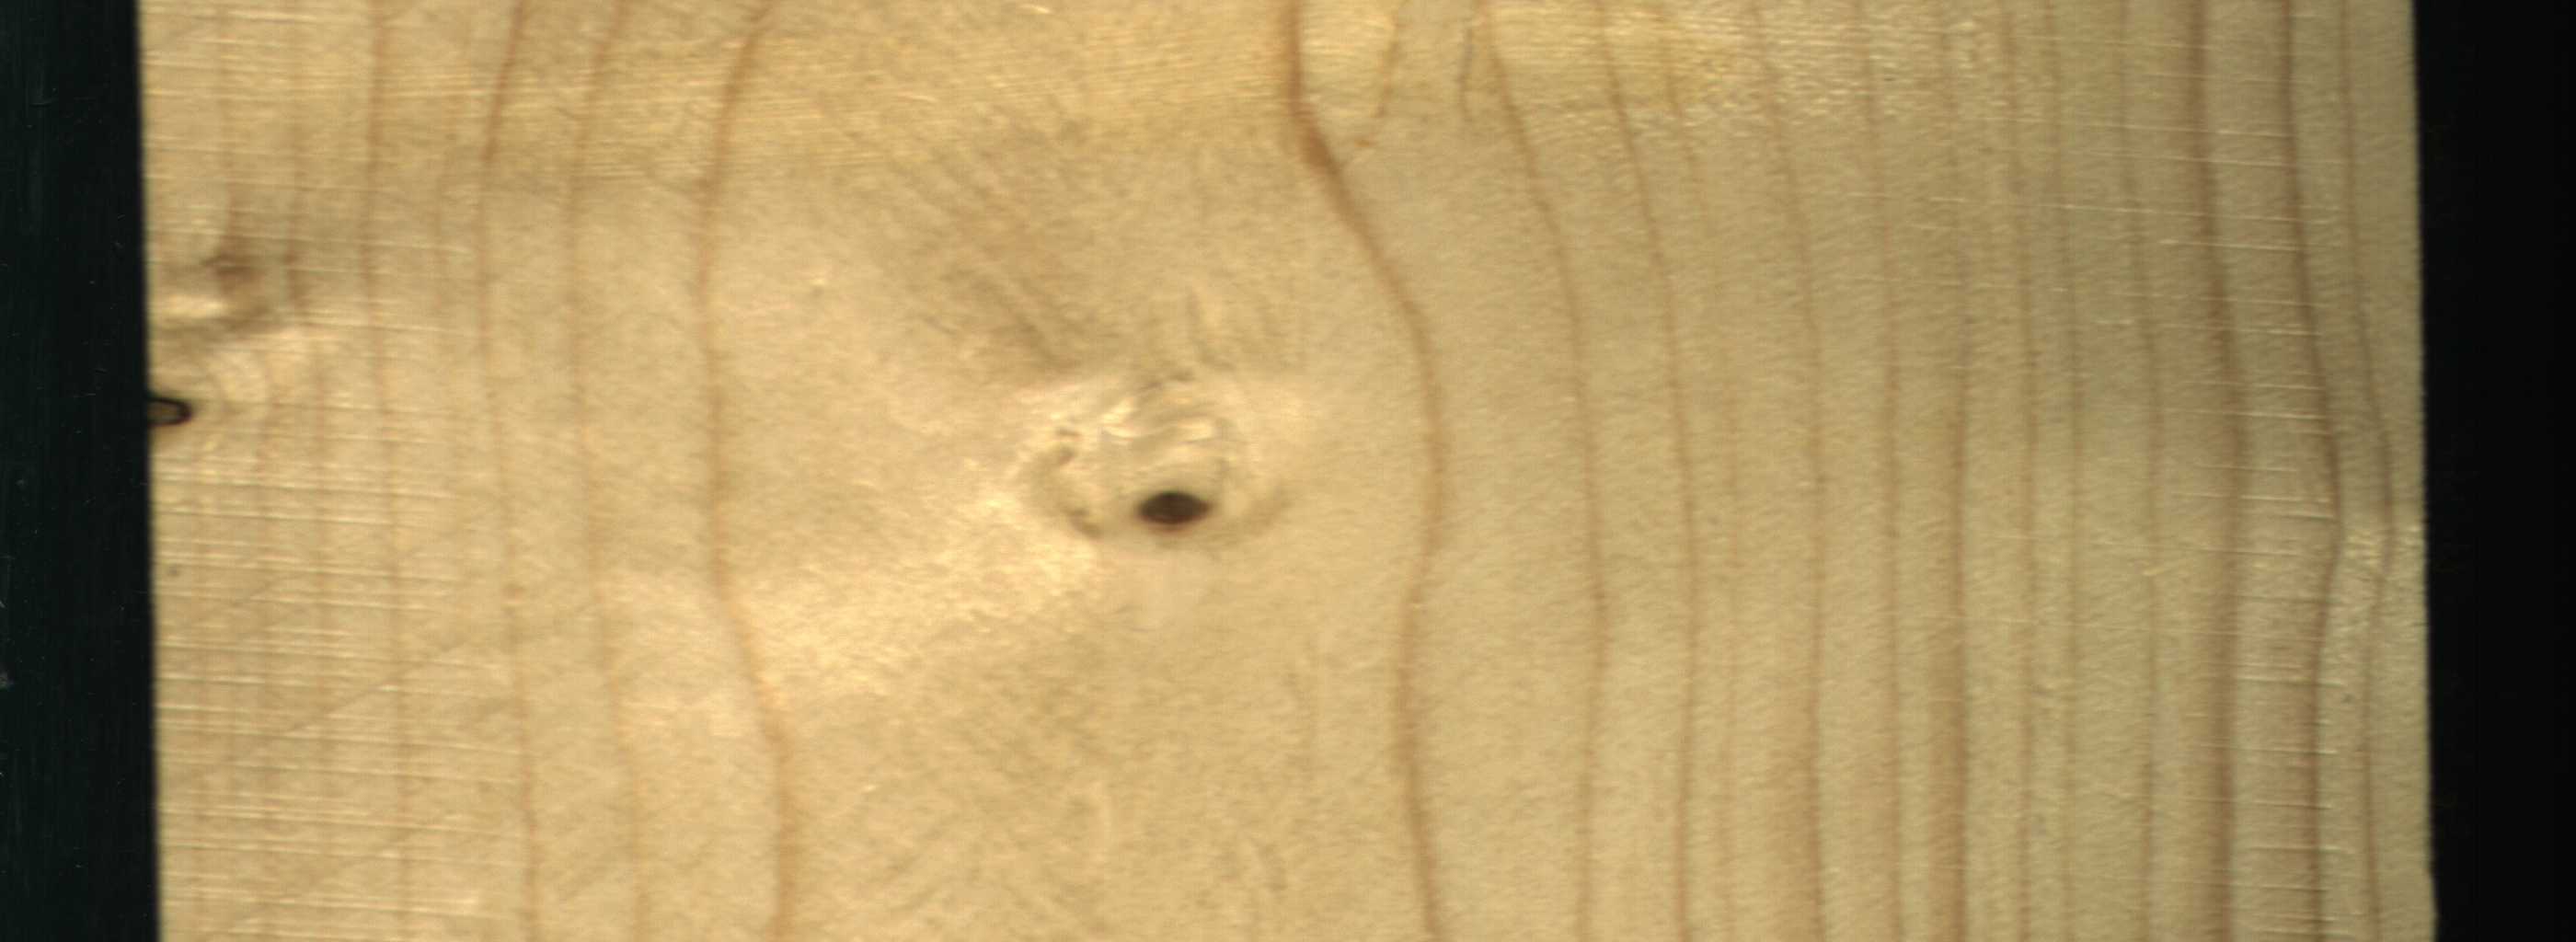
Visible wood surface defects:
Dead_Knot
Live_Knot